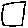
Label: square